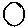
Label: circle